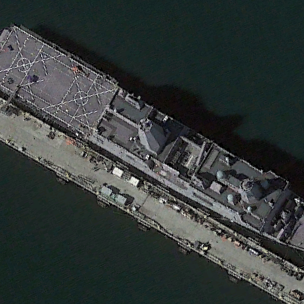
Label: combat